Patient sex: F
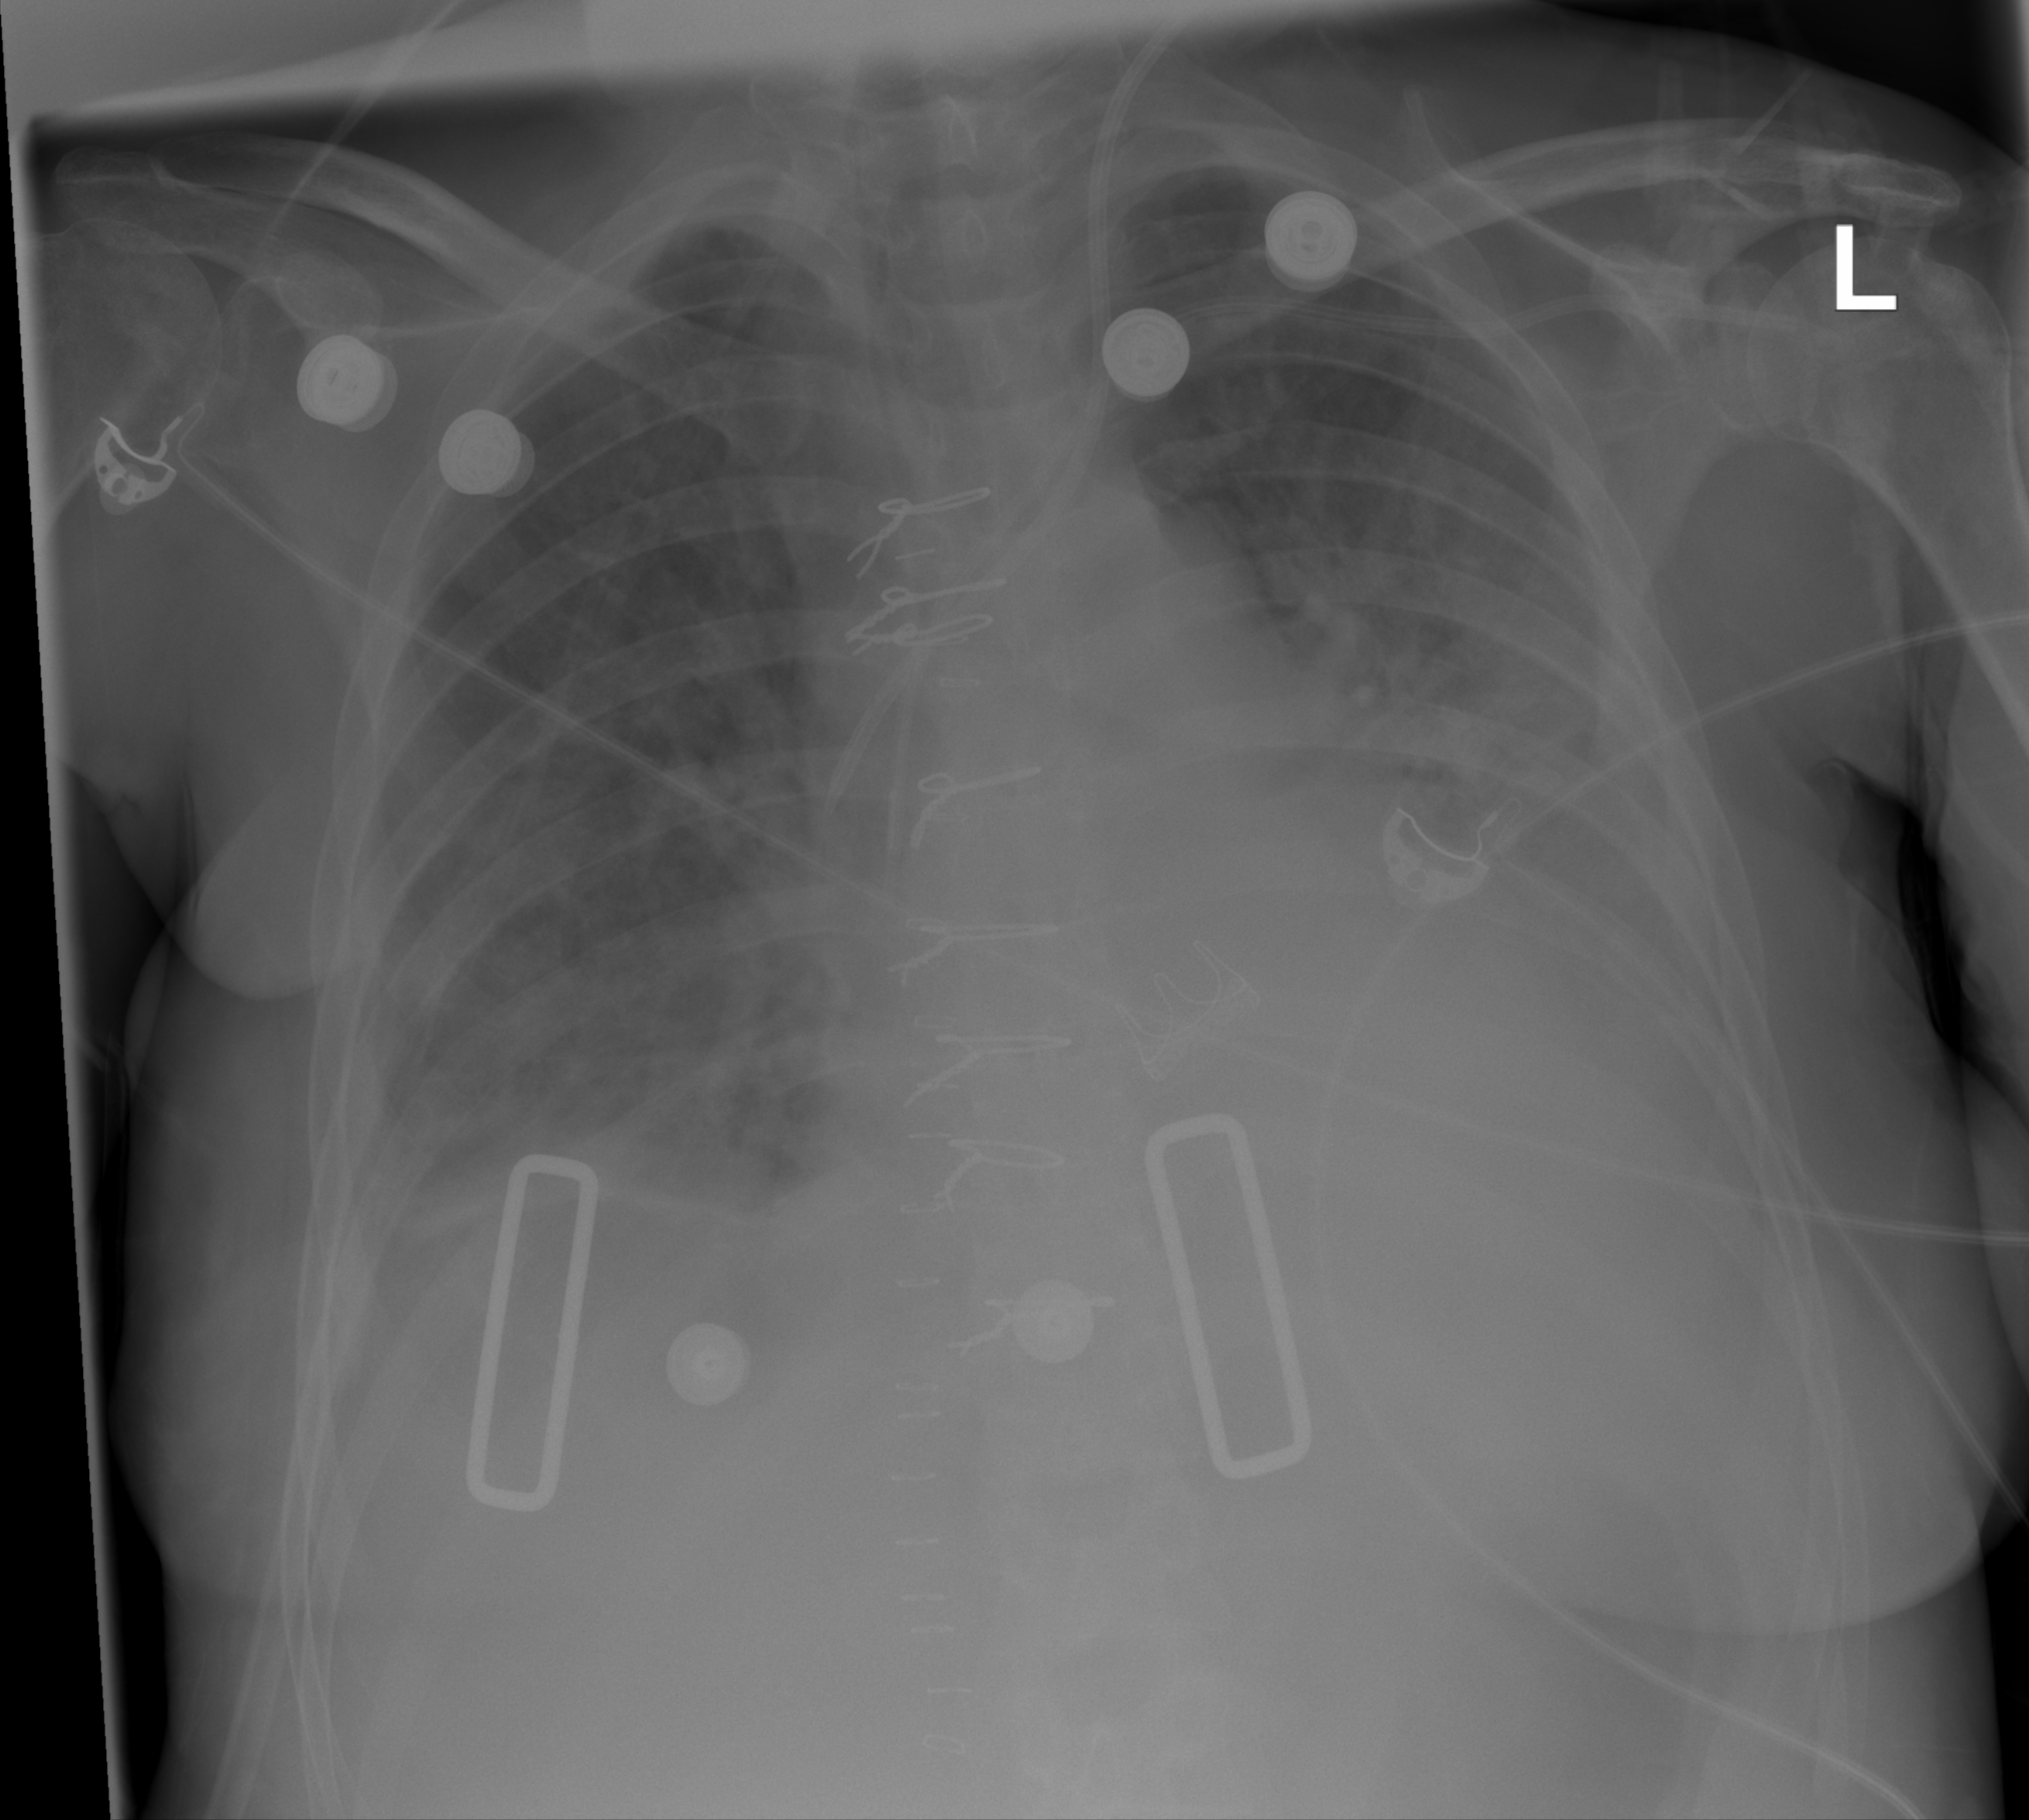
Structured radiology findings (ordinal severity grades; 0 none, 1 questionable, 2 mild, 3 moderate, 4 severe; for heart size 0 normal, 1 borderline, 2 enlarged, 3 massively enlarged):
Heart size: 2
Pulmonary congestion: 2
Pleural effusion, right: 2
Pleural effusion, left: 3
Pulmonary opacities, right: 2
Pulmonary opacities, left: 2
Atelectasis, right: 3
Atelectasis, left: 3